Question:
I have to retrieve certain information from urls. For this I have to enter text into fields of the url. I am using GET operation for this. I have to modify the text to replace spaces with "%20". Some times the text(which is taken from the database) is badly formed. I would like to know the row numbers so I can manually change the text for such rows in the database and run it again. I have tried to use the logs and errors section but with little luck. Does anybody have an idea of how to do this?
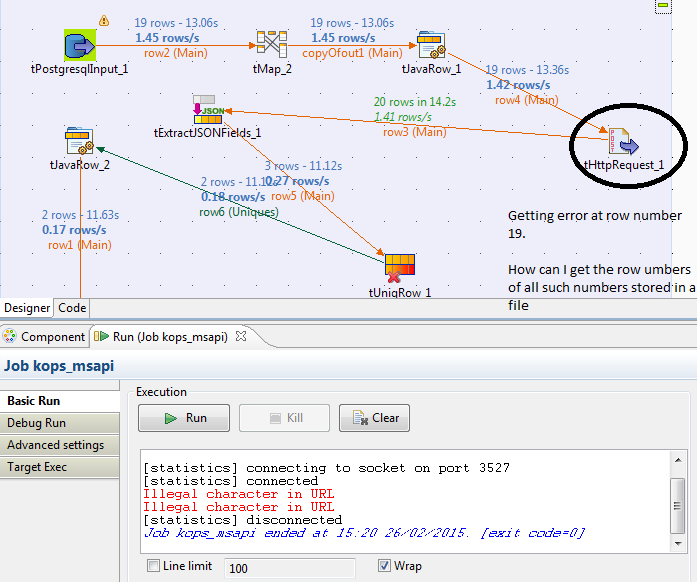
Answer: ## First shot: Output bad urls on the console
So far, I came up with the following job design for your problem:

The trick is to catch the exceptions of the tHttpRequest component and print the necessary details on the console. For this example, I included the line number, the exception message and the URL that produced the exception.
Output (I couldn't reproduce your "Illegal character error", so I took a different one):

## Second shot: Output to a file
If you really need to output the line numbers to a file, things get a little more complicated.

Instead of printing the info straight onto the console, we collect all line numbers into a context variable of type (Java) List inside the tJavaFlex. After the usual URL processing (which I have left out from the job design to keep the example small), we iterate over the Java List
and save it into a tHashOutput, so that we can finally write to a file.
We cannot directly write to the file in the tLoop section, since the Iterate flow would lead to the situation the the tFileInputDelimited would be opened several times. If "Append" was disabled, only the last bad URL line number would finally appear in the output file. If "Append" was enabled, you would get the full list of line numbers after the very first job run - but you would append every time you run the job, making the list longer and longer. Workarounds would be to use a runtime-dependent file name (e.g. timestamp) or to delete the file at the beginning of the job run. I chose the third option, that overwrites the file every time we run the job. Feel free to chose among those options the one which suits your use case best.
### Details
The tHashOutput/tHashInput components are not visible on default, but must be enabled first to show up: <URL>
Context variable:

INIT:

tJavaFlex "catch errors", end code:

tLoop:

tFixedFlowInput "badURL":

tHashOutput:
Needs to have "Append" enabled.